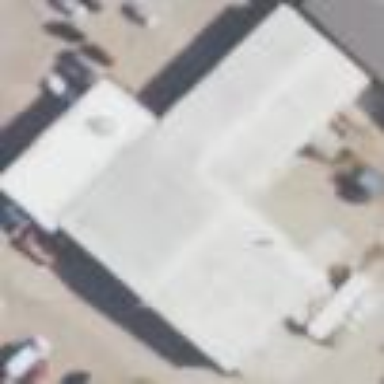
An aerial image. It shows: Car repair shop located in building.